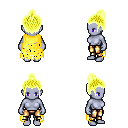
a pixel art fantasy rpg character, female body template, dark elf, purple skin, yellow tattered cape, gold greaves, gold short topknot hairstyle, four views (front, back, left, right), 2x2 character sprite sheet, small pixel art, hard edges, no anti-aliasing